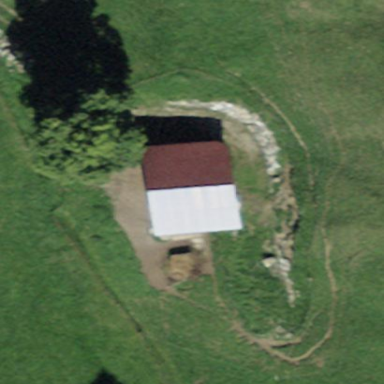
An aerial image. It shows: Rural barn.